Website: macys
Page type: billing-address
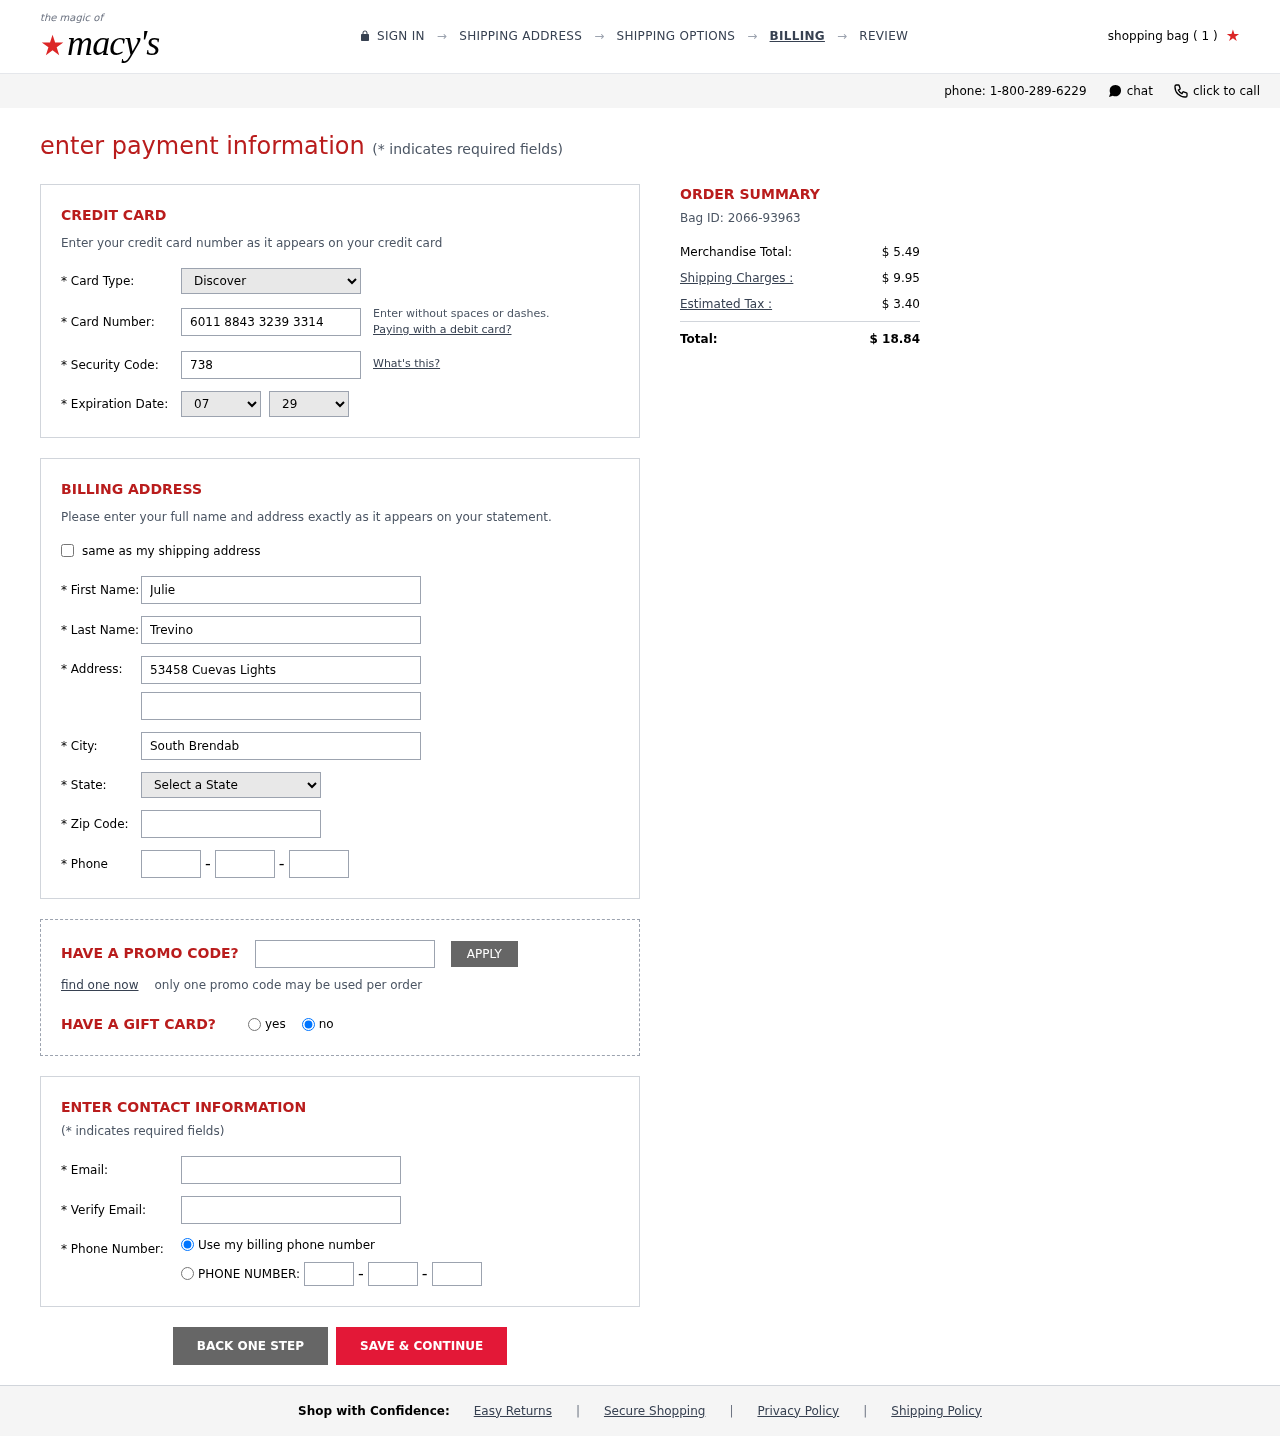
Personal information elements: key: PII_CARD_CVV
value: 738
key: PII_CARD_EXPIRY_MONTH
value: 07
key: PII_CARD_EXPIRY_YEAR
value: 29
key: PII_CARD_NUMBER
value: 6011 8843 3239 3314
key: PII_CARD_TYPE
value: Discover
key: PII_CITY
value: South Brendaborough
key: PII_EMAIL
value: julie.trevino@gmail.com
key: PII_FIRSTNAME
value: Julie
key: PII_LASTNAME
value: Trevino
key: PII_PHONE_AREA
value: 770
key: PII_PHONE_PREFIX
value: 402
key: PII_PHONE_SUFFIX
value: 4120
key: PII_POSTCODE
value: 21721
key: PII_STATE_ABBR
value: ND
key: PII_STREET
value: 53458 Cuevas Lights
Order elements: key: ORDER_NUM_ITEMS
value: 1
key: ORDER_ID
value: Bag ID: 2066-93963
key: ORDER_SUBTOTAL
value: $ 5.49
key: ORDER_SHIPPING_COST
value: $ 9.95
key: ORDER_TAX
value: $ 3.40
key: ORDER_TOTAL
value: $ 18.84